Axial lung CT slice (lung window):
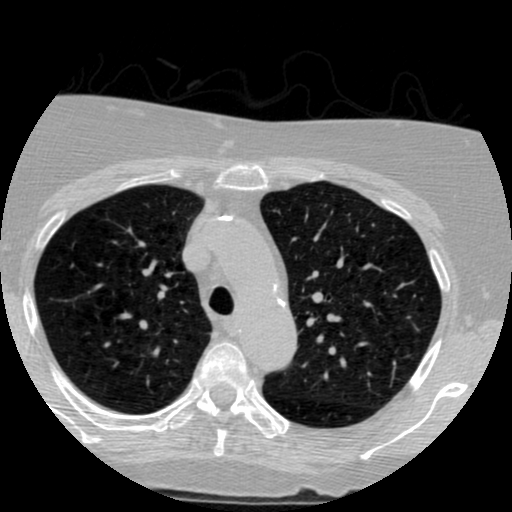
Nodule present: no